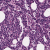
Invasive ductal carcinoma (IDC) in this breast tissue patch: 1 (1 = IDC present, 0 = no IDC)